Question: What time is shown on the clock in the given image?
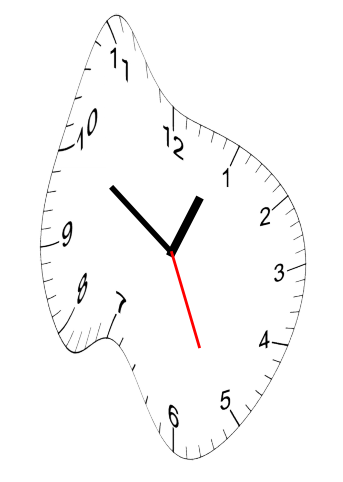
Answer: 12:50:26